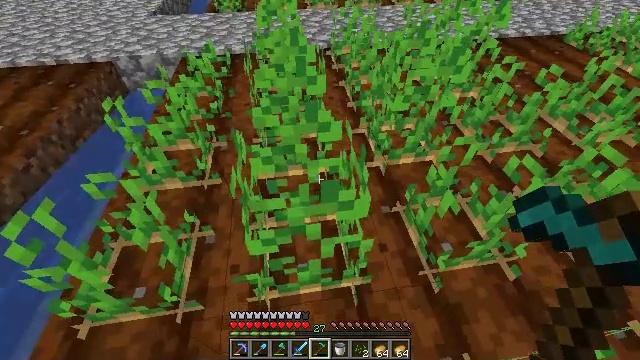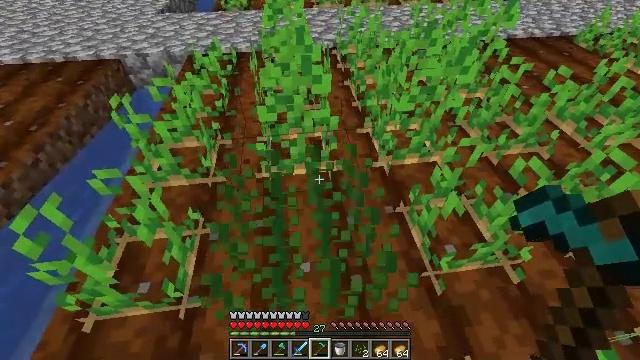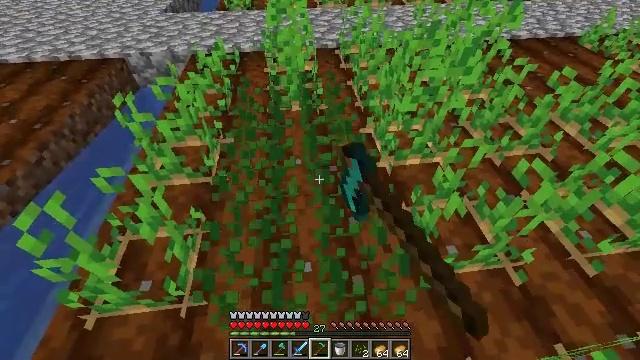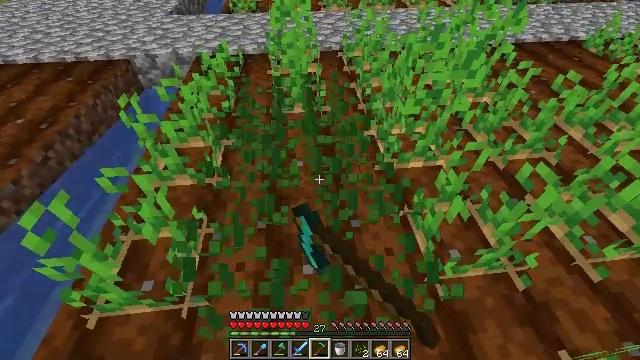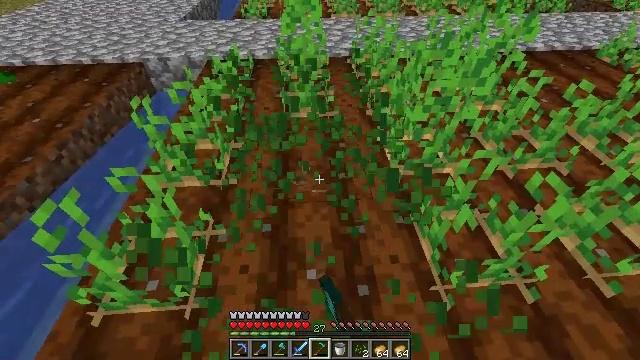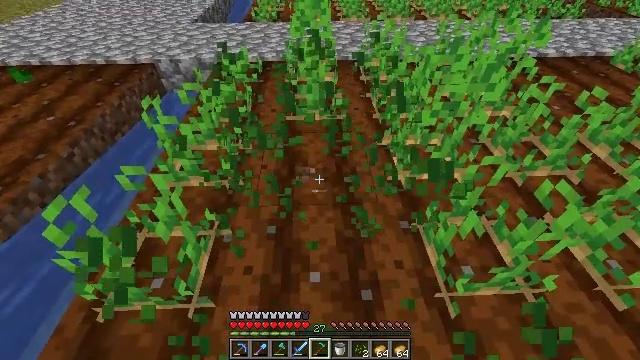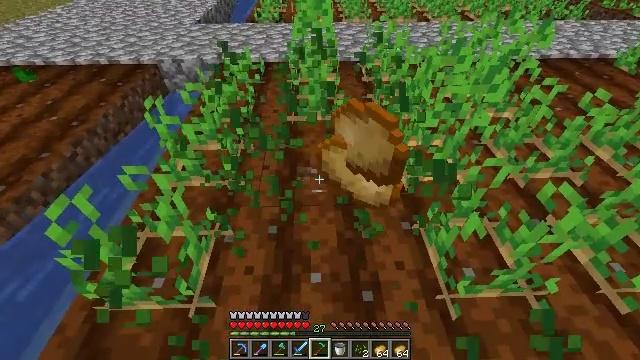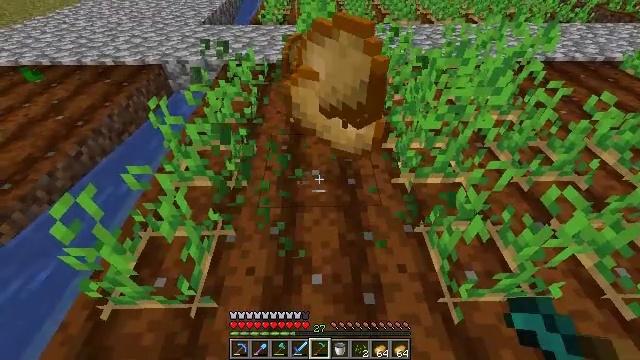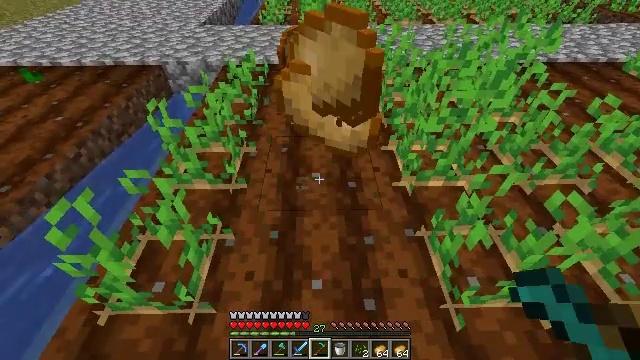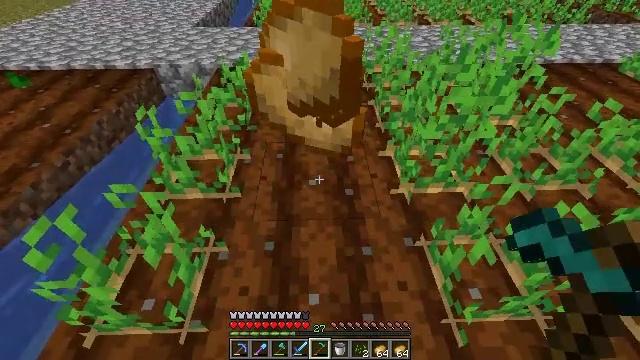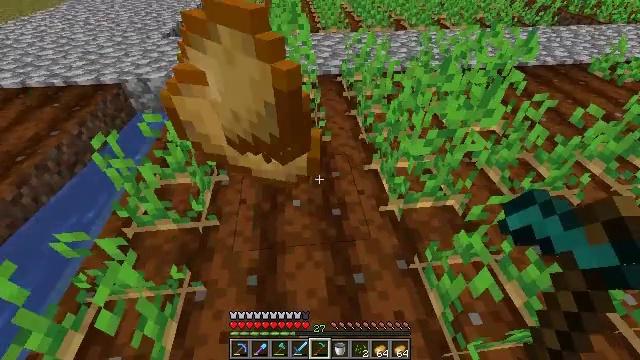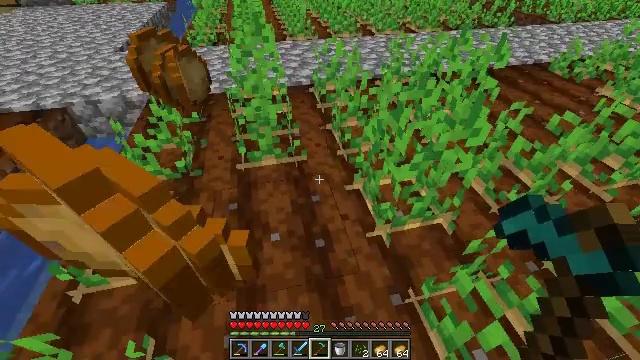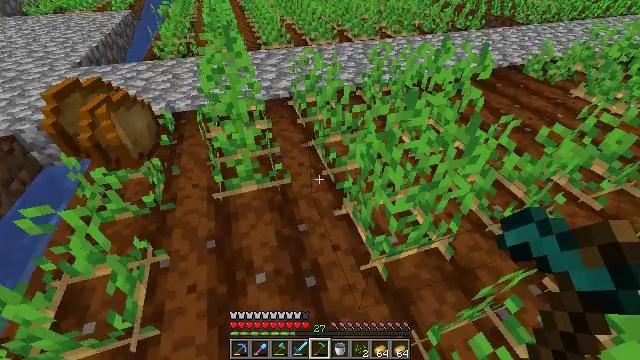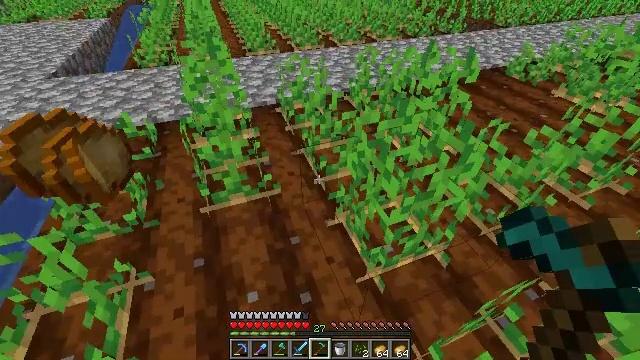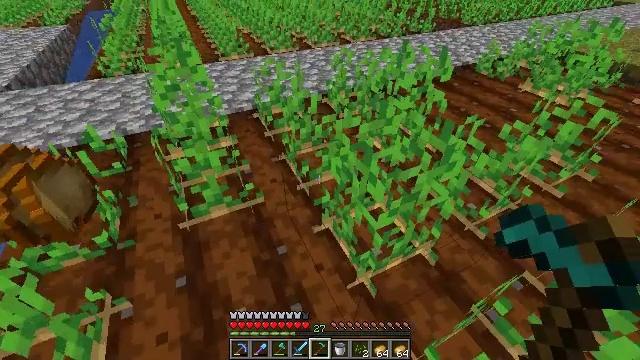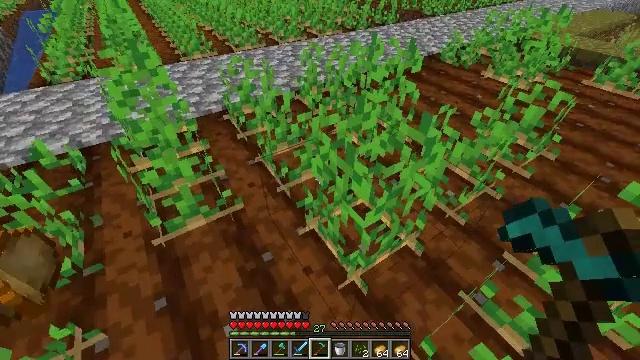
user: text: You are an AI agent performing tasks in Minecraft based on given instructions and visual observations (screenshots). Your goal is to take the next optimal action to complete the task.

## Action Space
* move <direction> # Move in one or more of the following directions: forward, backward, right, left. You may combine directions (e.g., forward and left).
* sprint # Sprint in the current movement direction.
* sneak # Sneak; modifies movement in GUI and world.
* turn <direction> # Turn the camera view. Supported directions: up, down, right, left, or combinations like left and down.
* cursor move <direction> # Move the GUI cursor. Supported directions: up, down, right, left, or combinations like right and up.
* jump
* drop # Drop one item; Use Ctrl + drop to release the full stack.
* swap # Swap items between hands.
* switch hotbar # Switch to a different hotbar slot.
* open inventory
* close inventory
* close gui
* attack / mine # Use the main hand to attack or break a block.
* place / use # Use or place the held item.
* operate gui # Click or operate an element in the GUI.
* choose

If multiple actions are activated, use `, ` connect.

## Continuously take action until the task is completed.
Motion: motion action
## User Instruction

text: Harvest potatoes.
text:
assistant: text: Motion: turn left, attack / mine
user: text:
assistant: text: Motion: attack / mine
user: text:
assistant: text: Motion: attack / mine
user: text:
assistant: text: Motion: turn left and up
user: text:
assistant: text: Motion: turn left
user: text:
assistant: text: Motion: no_op
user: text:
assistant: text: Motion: no_op
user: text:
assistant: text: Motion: move forward
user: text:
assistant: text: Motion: move forward
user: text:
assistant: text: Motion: move forward, turn right
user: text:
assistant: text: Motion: move forward, turn right
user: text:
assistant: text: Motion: move forward, turn right
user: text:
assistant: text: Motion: turn right
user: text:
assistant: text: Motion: turn right
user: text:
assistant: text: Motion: turn right and down
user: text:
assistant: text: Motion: turn right
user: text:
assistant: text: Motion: turn right
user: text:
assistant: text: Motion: turn right
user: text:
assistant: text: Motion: turn right
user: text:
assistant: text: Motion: turn right
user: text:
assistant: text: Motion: turn right
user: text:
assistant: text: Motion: turn right
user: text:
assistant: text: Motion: no_op
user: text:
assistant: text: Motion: attack / mine
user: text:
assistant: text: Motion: attack / mine
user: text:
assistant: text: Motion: no_op
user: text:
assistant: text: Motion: no_op
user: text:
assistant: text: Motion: turn up
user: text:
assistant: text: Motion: turn up
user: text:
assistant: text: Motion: move forward, turn up